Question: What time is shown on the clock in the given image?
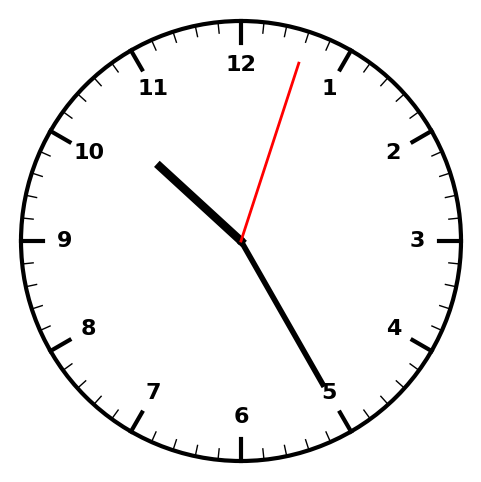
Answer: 10:25:03